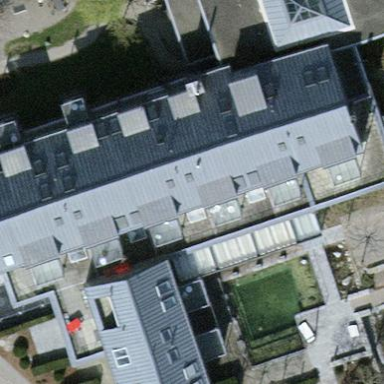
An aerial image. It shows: Building.